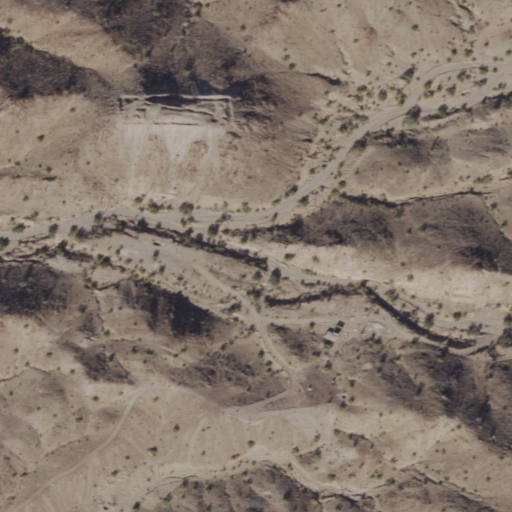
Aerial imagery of valley in Arizona named Martinez Gulch containing shrub, barren land, and open development